This grayscale image was formed by reshaping a rotor test-rig vibration snapshot into a 2-D grid. What is the most likely rotor condition (normal, misalignment, unbalance, looseness)?
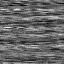
Answer: looseness